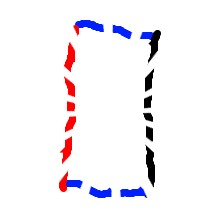
Shape: rectangle